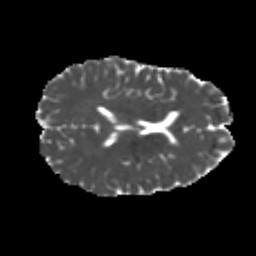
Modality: MD
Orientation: axial
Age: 22
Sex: female
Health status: healthy
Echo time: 0.074 s